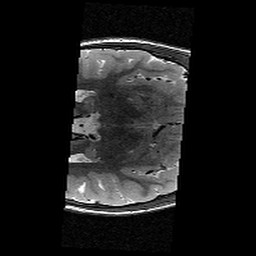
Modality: T2w
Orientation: axial
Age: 11
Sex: female
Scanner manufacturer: siemens
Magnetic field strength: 3 T
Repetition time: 9.23 s
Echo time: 0.067 s